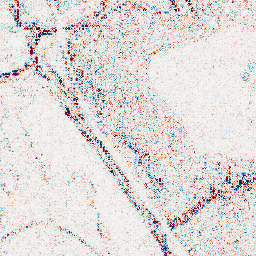
Category: wavelet
Decomposition family: wavelet_dwt
Decomposition parameters: wavelet: coif2
level: 1
Upsampling method: sinc_hamming
Upsampling parameters: scale: 4
kernel_size: 16
Upsampling scale: 4